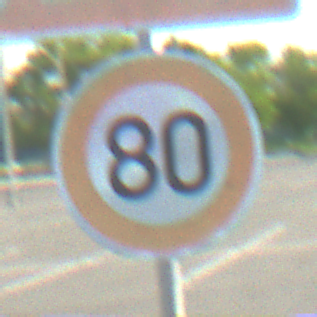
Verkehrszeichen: Geschwindigkeit80
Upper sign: ViehtriebLinks
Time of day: MorningAfternoon
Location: Outdoor (Suburban)
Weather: PartlyCloudy
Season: NotSpecified
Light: Natural